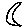
Label: moon